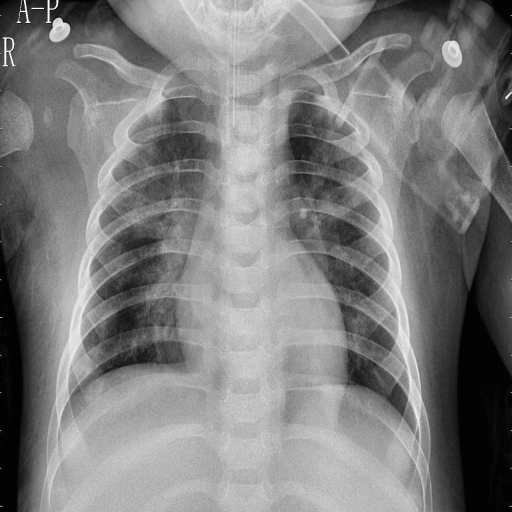
Finding: PNEUMONIA